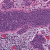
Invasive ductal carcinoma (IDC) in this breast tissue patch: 0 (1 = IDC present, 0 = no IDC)